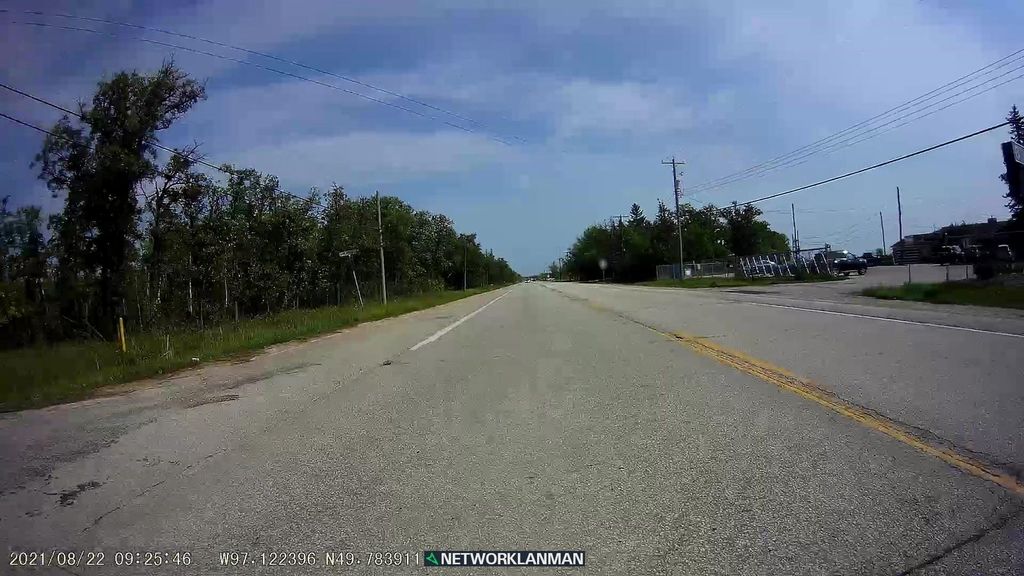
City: winnipeg